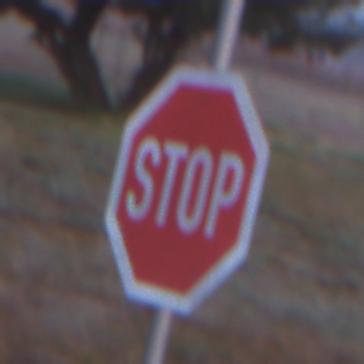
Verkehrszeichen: Stop
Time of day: SunriseSunset
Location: Outdoor (Nature)
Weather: Clear
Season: NotSpecified
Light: Natural